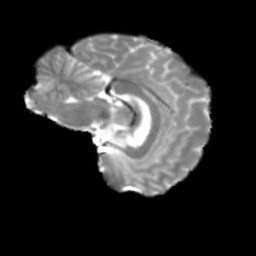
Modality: T2w
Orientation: sagittal
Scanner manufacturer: siemens
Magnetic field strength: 3 T
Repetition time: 4 s
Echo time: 0.0594 s